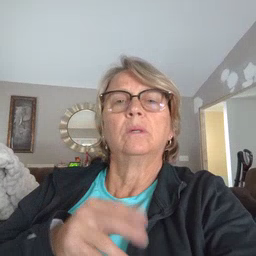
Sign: before